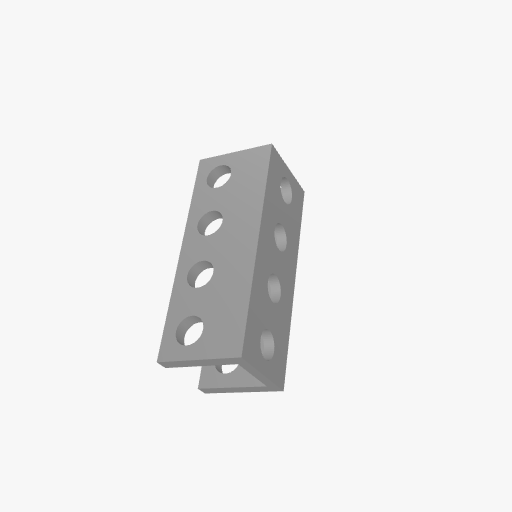
Part: UBeam4H